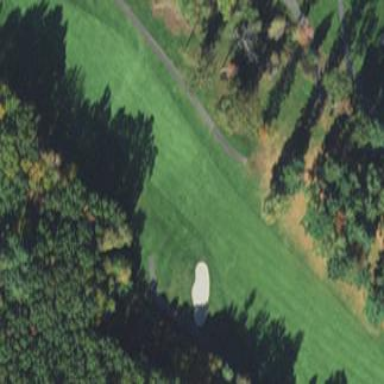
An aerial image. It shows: Grassy area designated as golf fairway.